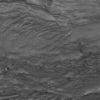
Label: not_dusty